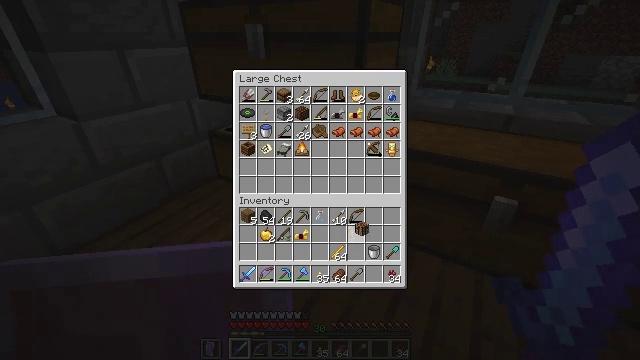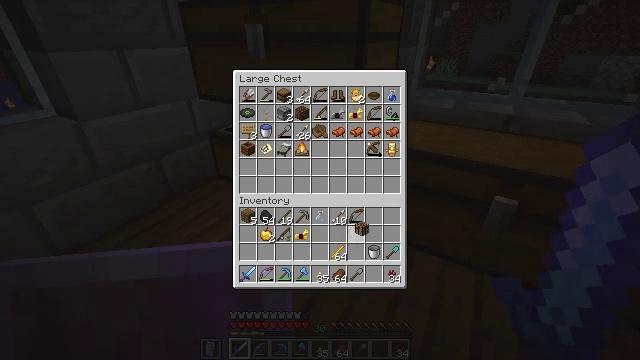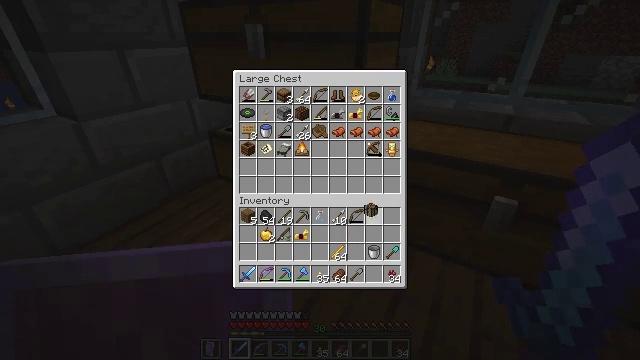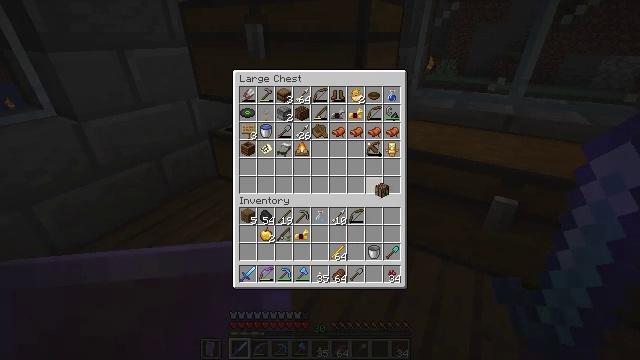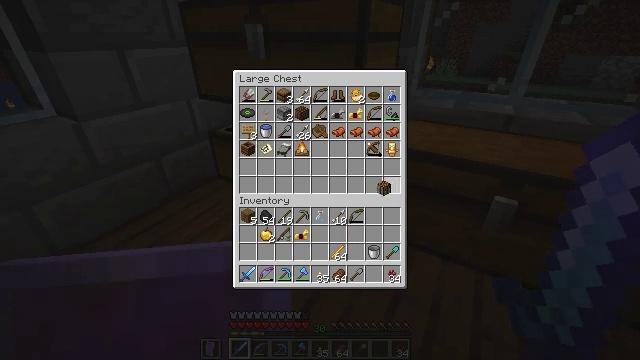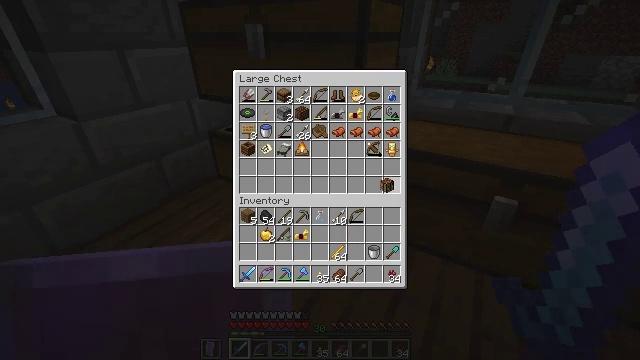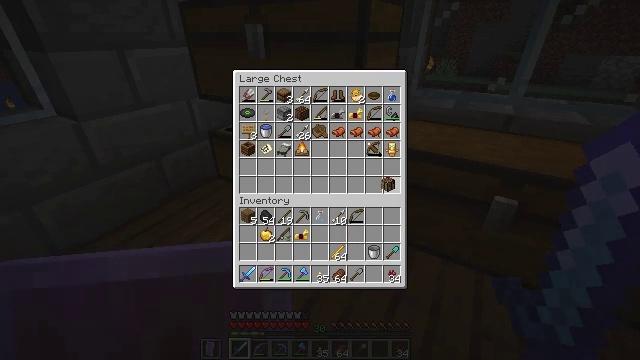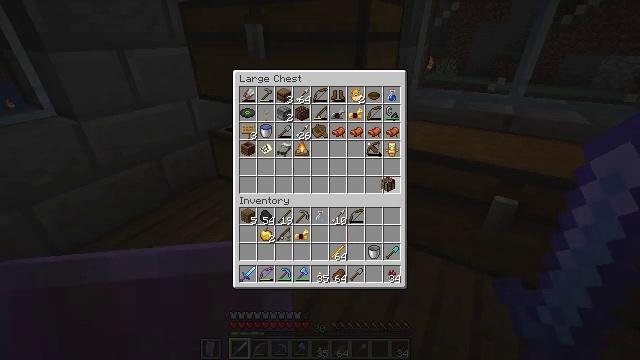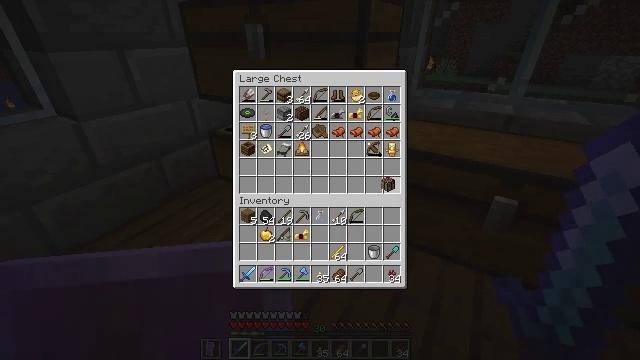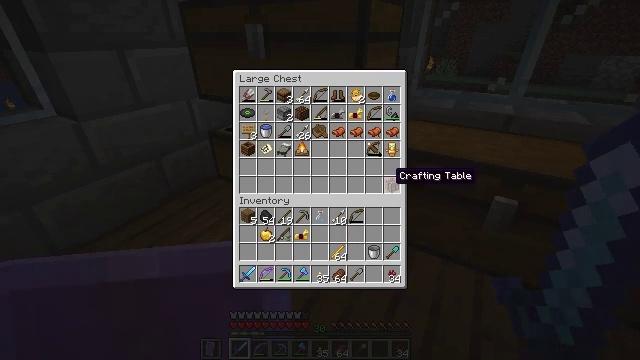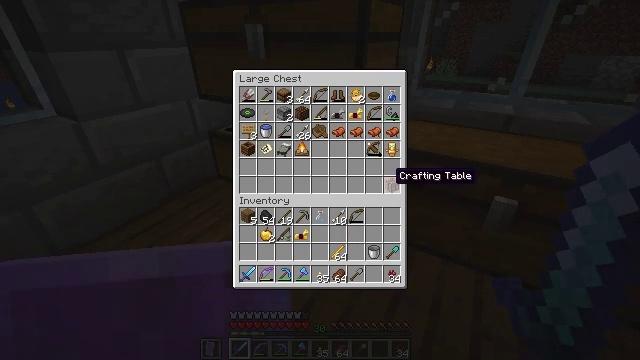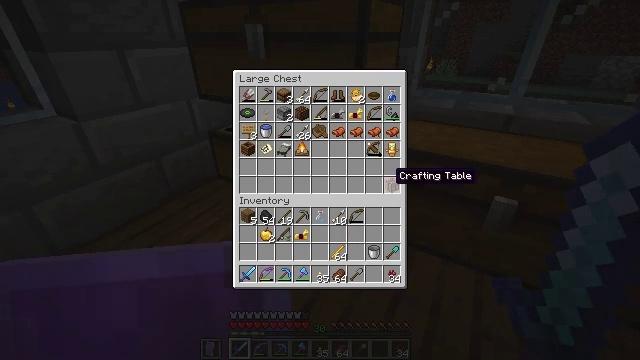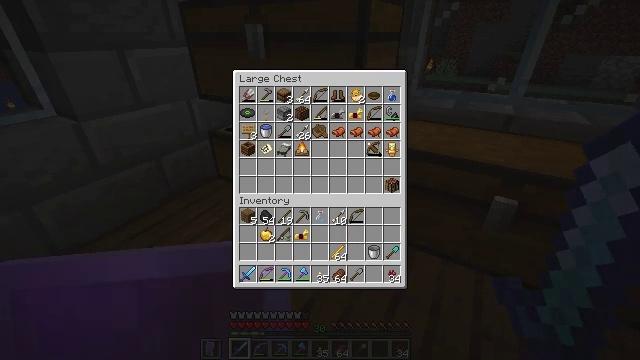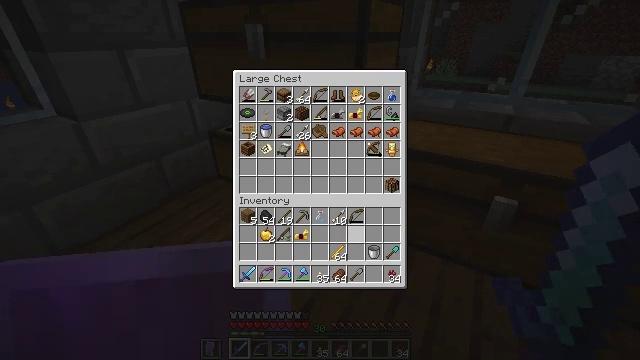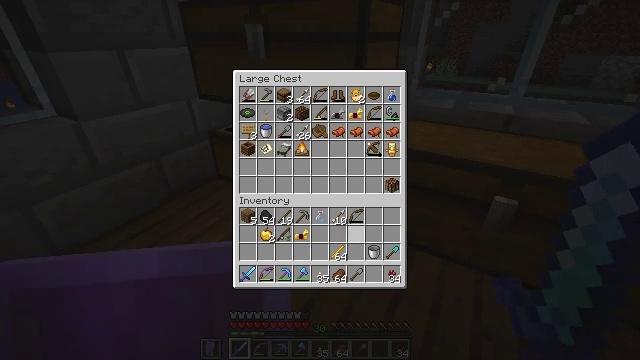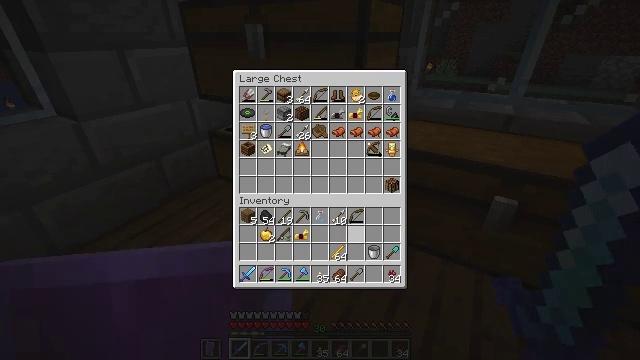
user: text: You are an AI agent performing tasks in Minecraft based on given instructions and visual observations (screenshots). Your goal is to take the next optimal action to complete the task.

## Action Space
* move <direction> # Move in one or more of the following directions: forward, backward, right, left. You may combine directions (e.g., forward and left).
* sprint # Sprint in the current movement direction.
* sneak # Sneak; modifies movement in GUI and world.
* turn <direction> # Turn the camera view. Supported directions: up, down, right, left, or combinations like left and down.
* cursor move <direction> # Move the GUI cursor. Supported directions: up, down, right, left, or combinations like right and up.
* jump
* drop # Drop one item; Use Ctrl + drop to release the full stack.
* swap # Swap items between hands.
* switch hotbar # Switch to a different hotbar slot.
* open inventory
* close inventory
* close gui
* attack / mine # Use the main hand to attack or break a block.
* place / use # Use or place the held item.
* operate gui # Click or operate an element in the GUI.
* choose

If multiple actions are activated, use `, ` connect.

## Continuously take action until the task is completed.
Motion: motion action
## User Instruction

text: Craft a brewing stand using blaze rod and cobblestones.
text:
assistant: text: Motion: operate gui
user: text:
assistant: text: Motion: cursor move right and up
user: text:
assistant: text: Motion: cursor move right and up
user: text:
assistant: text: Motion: no_op
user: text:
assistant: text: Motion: no_op
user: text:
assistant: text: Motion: no_op
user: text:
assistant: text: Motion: operate gui
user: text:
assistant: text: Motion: operate gui
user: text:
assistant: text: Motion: no_op
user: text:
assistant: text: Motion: no_op
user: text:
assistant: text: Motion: no_op
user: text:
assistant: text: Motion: cursor move down
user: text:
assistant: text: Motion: cursor move left and down
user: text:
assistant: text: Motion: no_op
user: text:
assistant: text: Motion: no_op
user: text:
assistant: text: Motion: cursor move right and down
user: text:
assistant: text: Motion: cursor move right
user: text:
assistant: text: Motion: no_op
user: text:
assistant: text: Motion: no_op
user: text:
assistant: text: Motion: no_op
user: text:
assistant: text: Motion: no_op
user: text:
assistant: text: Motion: cursor move right
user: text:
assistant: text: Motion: no_op
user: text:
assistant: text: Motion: no_op
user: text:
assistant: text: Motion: no_op
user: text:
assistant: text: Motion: no_op
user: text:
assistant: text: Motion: no_op
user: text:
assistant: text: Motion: no_op
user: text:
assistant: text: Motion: no_op
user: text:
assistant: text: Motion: no_op